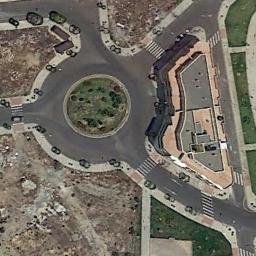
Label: roundabout